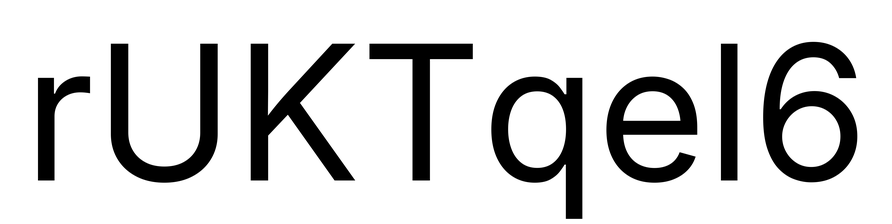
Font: Inter_Regular